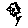
Label: flower